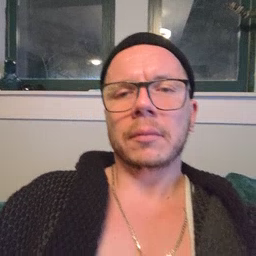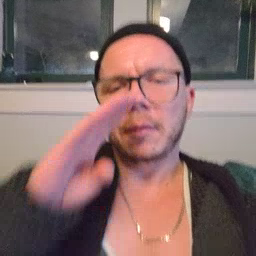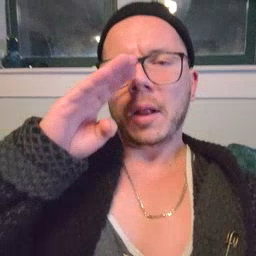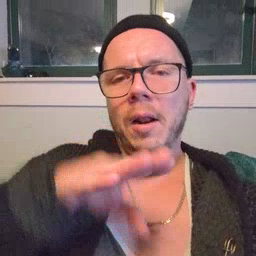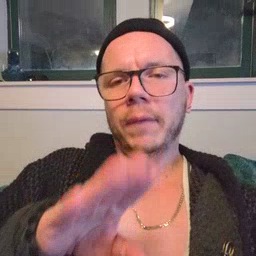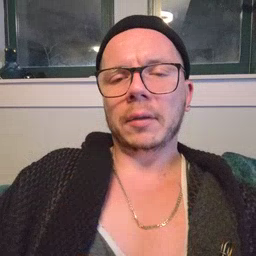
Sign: elephant